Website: lowes
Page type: account-selection
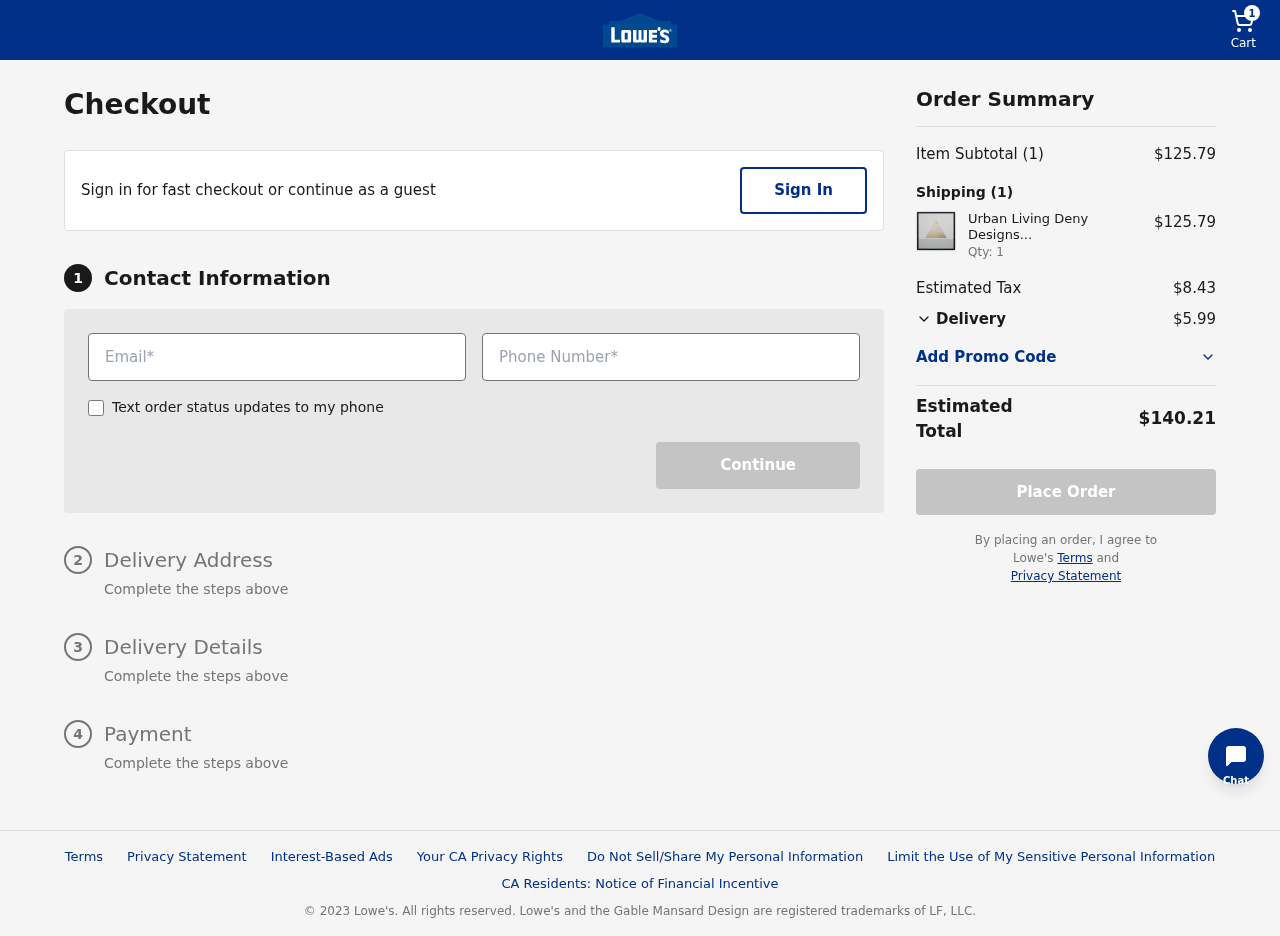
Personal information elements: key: PII_EMAIL
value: christopher_vasquez@gmail.com
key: PII_PHONE
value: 5336773053
Product elements: key: PRODUCT1_NAME
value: Urban Living Deny Designs 61468-frwa11 Wall Art
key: PRODUCT1_PRICE
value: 125.79
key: PRODUCT1_QUANTITY
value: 1
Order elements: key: ORDER_NUM_ITEMS
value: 1
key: ORDER_SUBTOTAL
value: $125.79
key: ORDER_TAX
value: $8.43
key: ORDER_SHIPPING_COST
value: $5.99
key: ORDER_TOTAL
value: $140.21